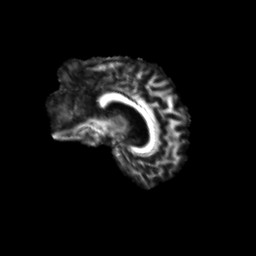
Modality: FA
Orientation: sagittal
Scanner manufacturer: siemens
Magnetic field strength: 3 T
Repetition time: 9.2 s
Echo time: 0.084 s